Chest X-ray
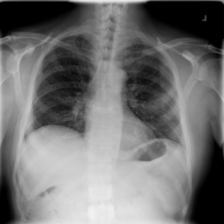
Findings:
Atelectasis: negative
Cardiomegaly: negative
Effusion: negative
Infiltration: negative
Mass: negative
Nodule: negative
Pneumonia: negative
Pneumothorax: negative
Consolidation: negative
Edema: negative
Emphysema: negative
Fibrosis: negative
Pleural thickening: negative
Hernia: negative